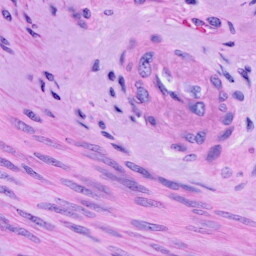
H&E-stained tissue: Cervix